Chest X-ray. View position: PA
Patient age: 55
Patient sex: F
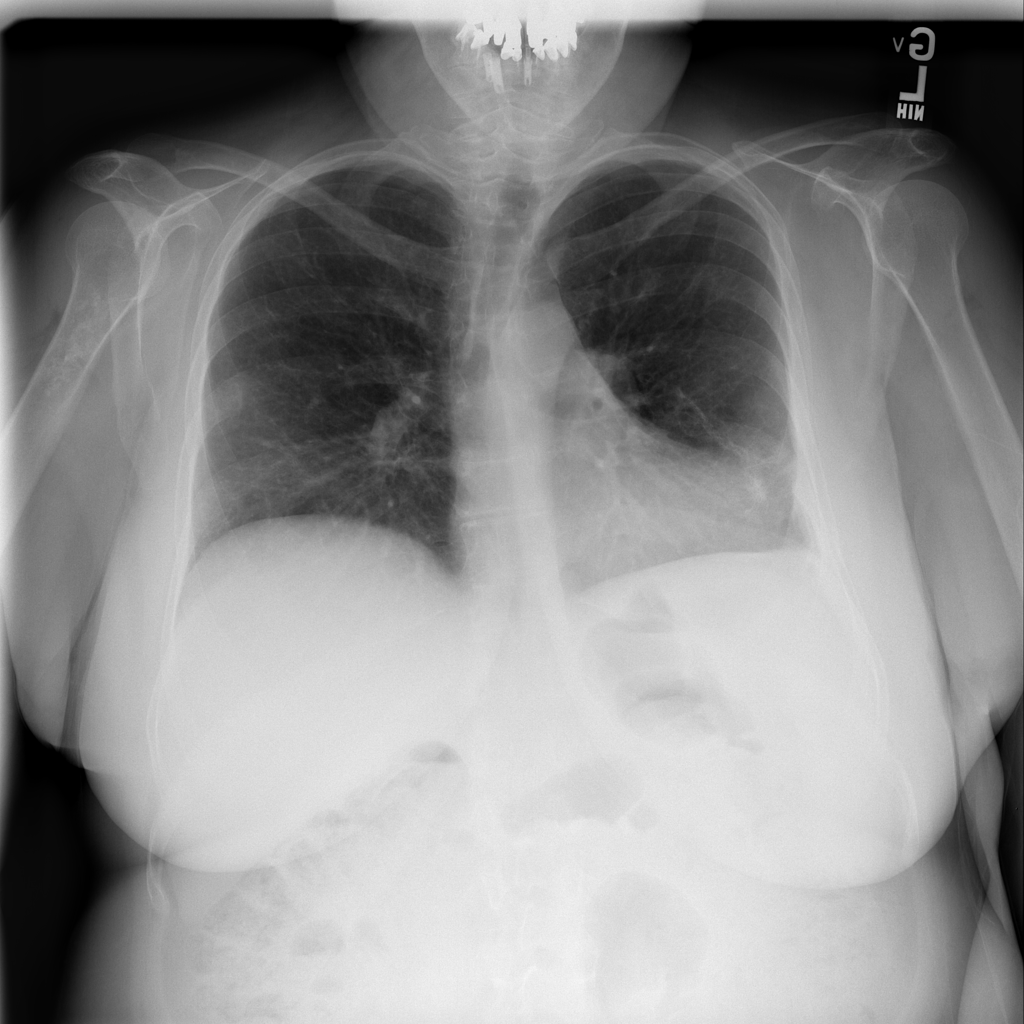
Finding: Pneumothorax